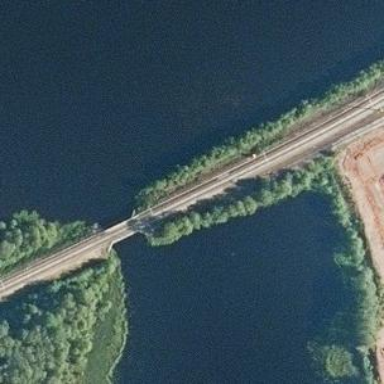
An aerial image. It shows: Bridge with electrified continuous railway track and contact line.